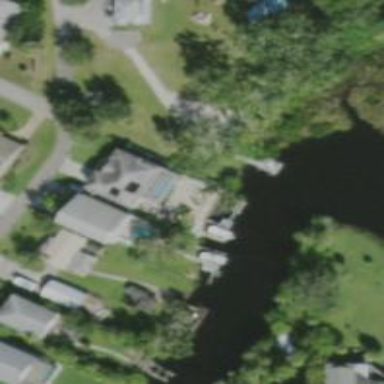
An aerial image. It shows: Dock by the waterway.